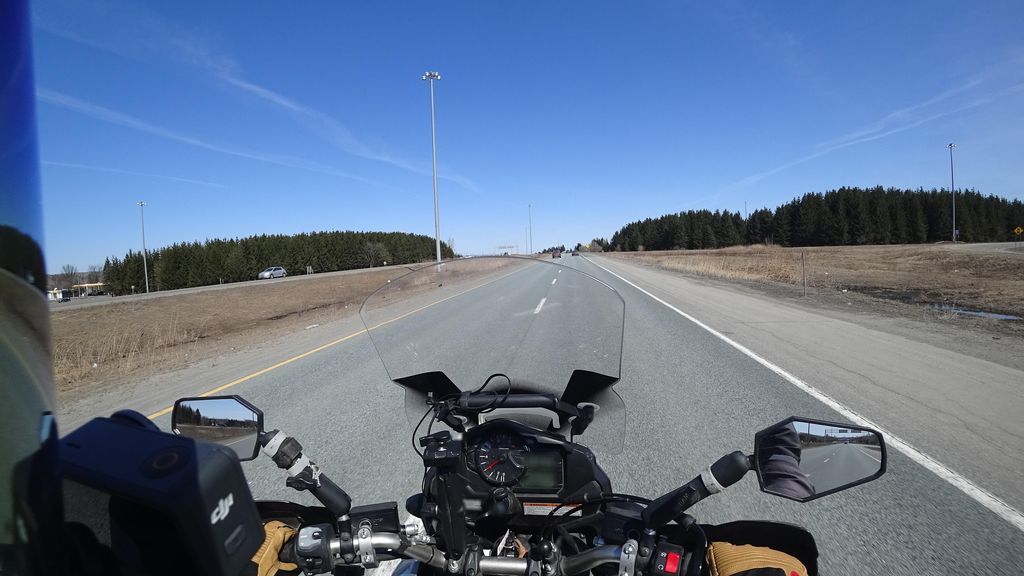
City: quebec_city